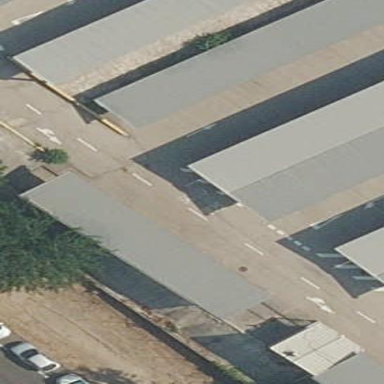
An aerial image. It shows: Carport structure.